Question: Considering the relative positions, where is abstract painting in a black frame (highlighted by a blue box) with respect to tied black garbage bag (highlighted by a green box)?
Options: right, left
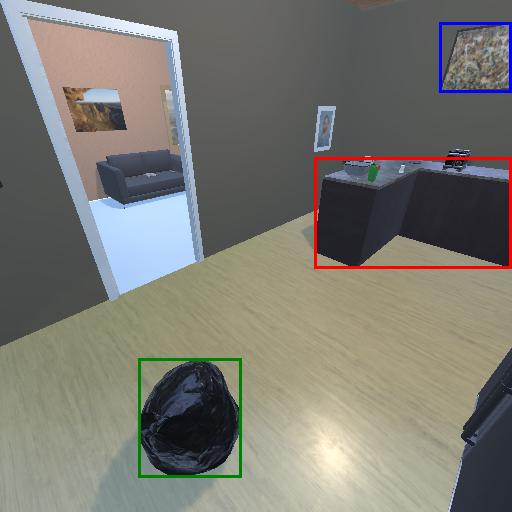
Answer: right